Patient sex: M
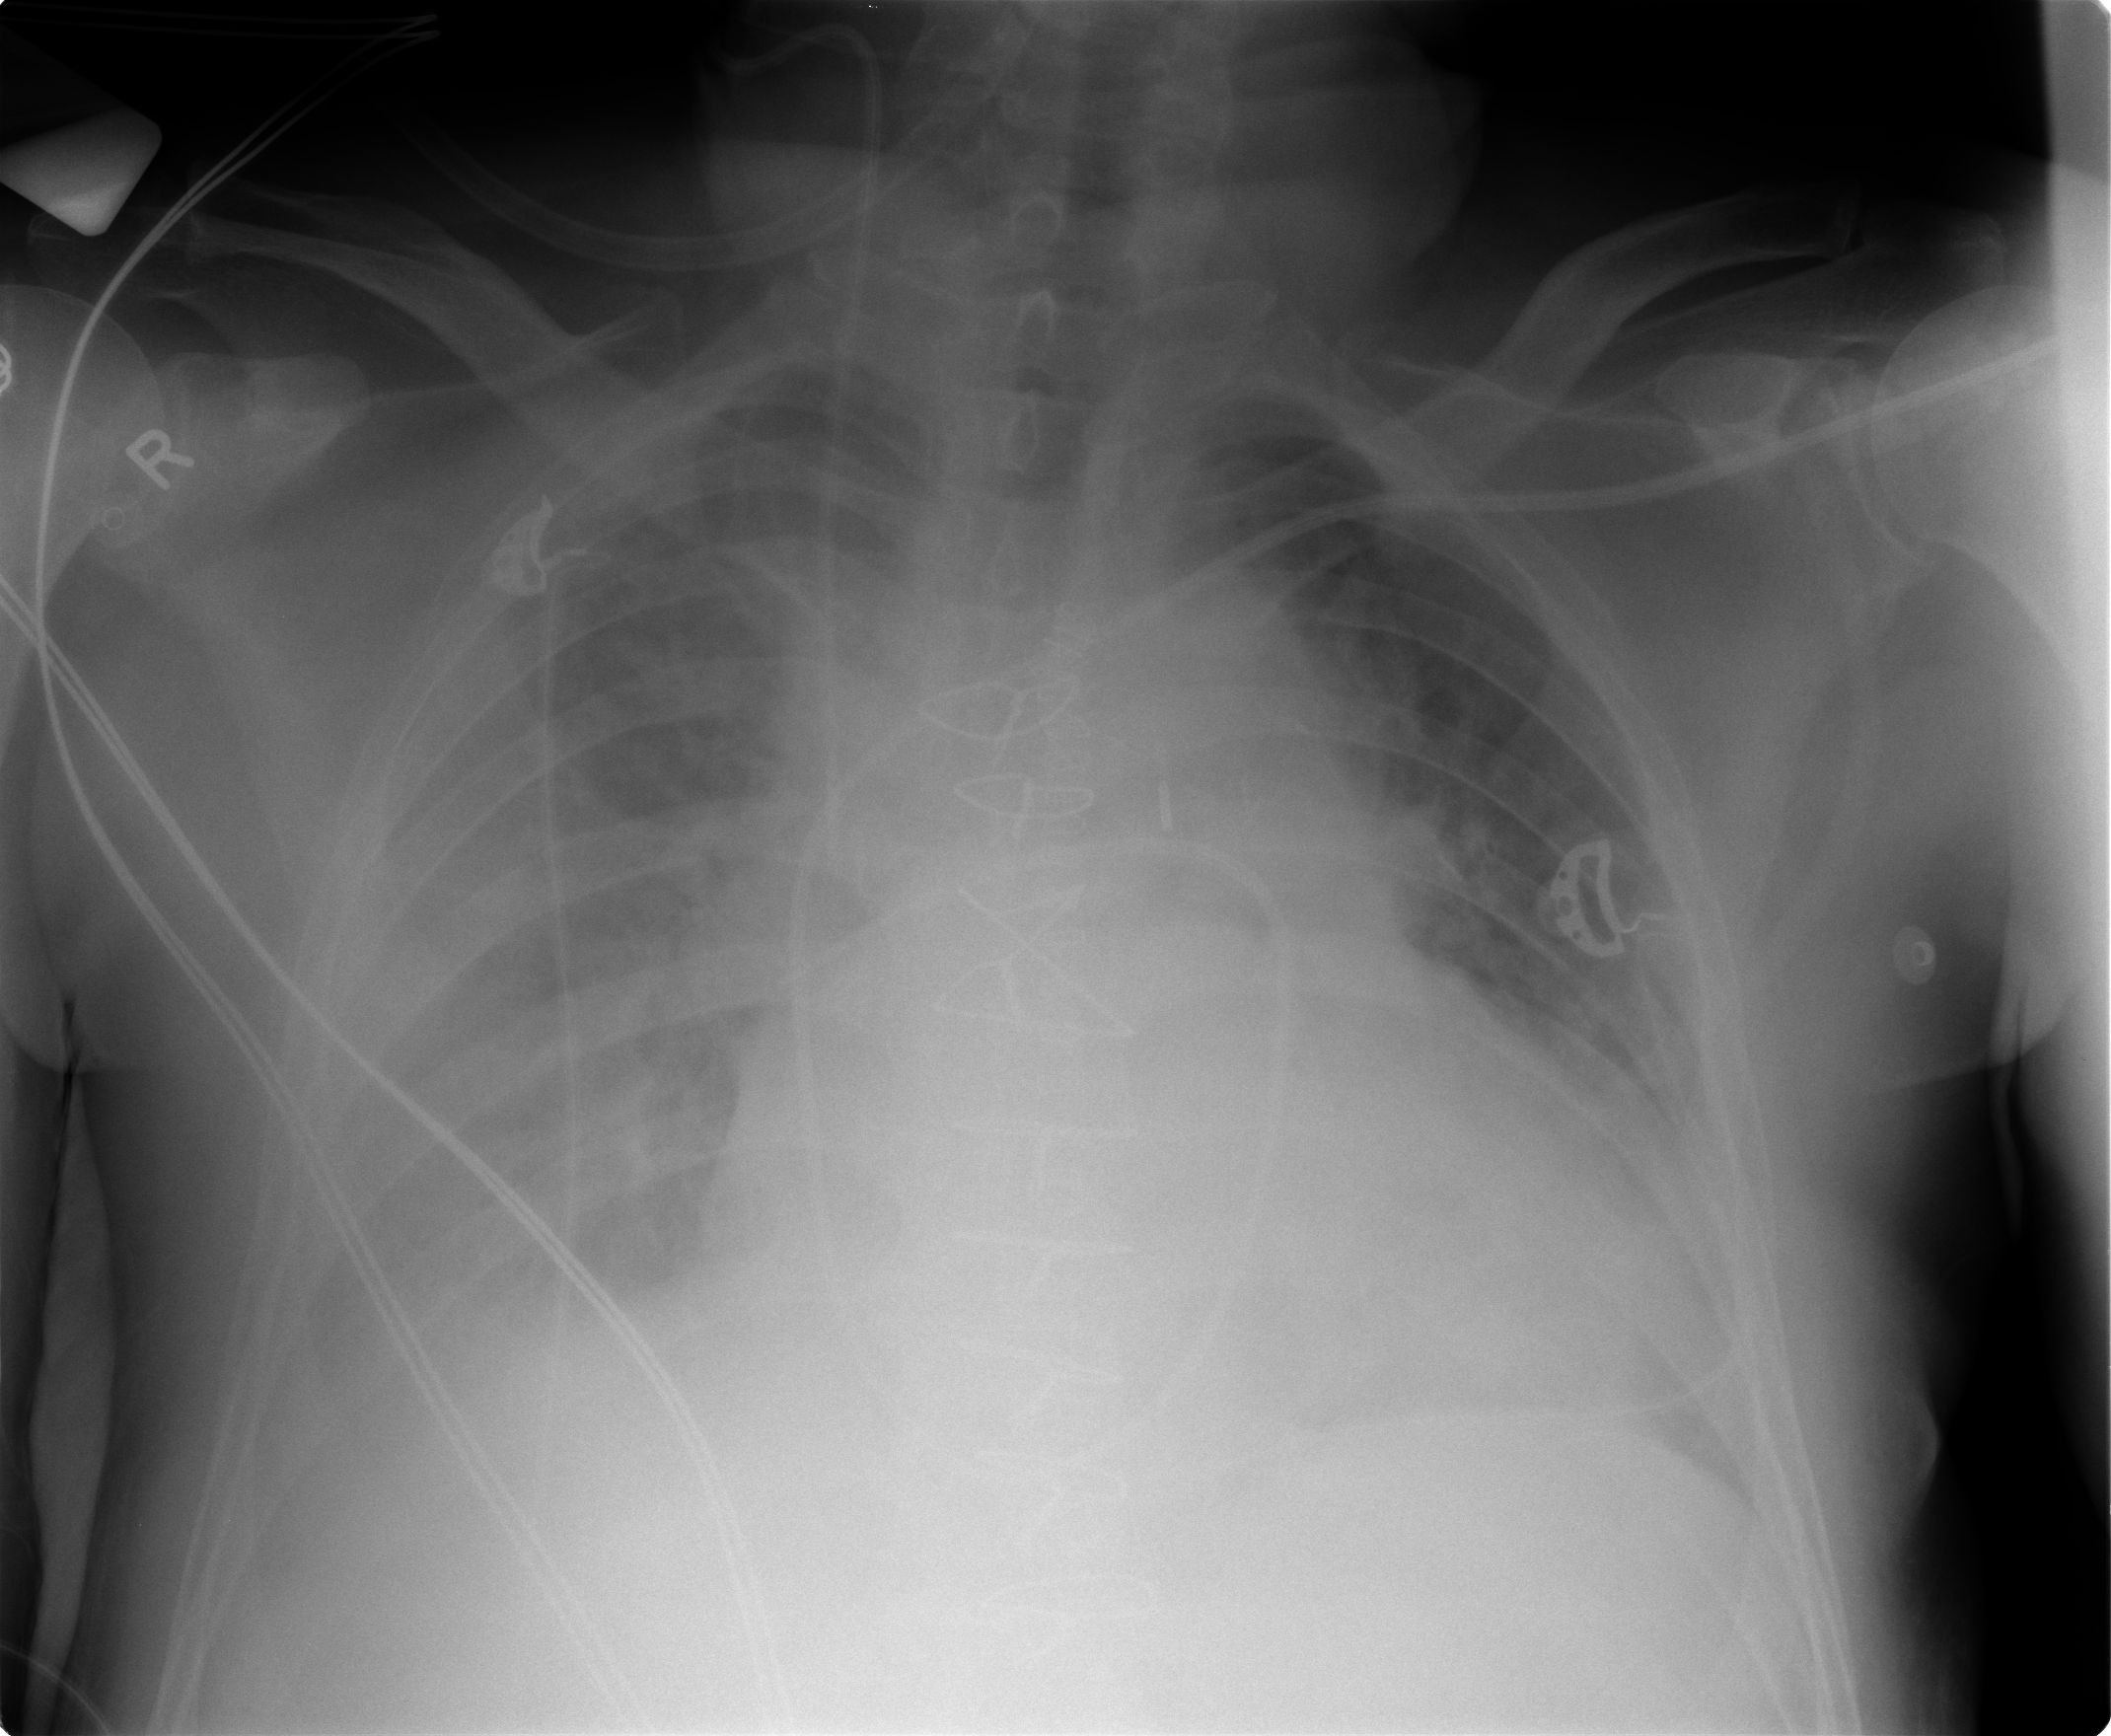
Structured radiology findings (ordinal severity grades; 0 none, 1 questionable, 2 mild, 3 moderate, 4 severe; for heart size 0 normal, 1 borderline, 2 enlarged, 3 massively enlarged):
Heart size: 2
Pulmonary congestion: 2
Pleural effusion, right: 2
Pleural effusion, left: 1
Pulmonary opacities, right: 2
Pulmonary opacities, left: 1
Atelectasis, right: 3
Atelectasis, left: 2